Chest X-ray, PA view. Patient: 48 years old, sex M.
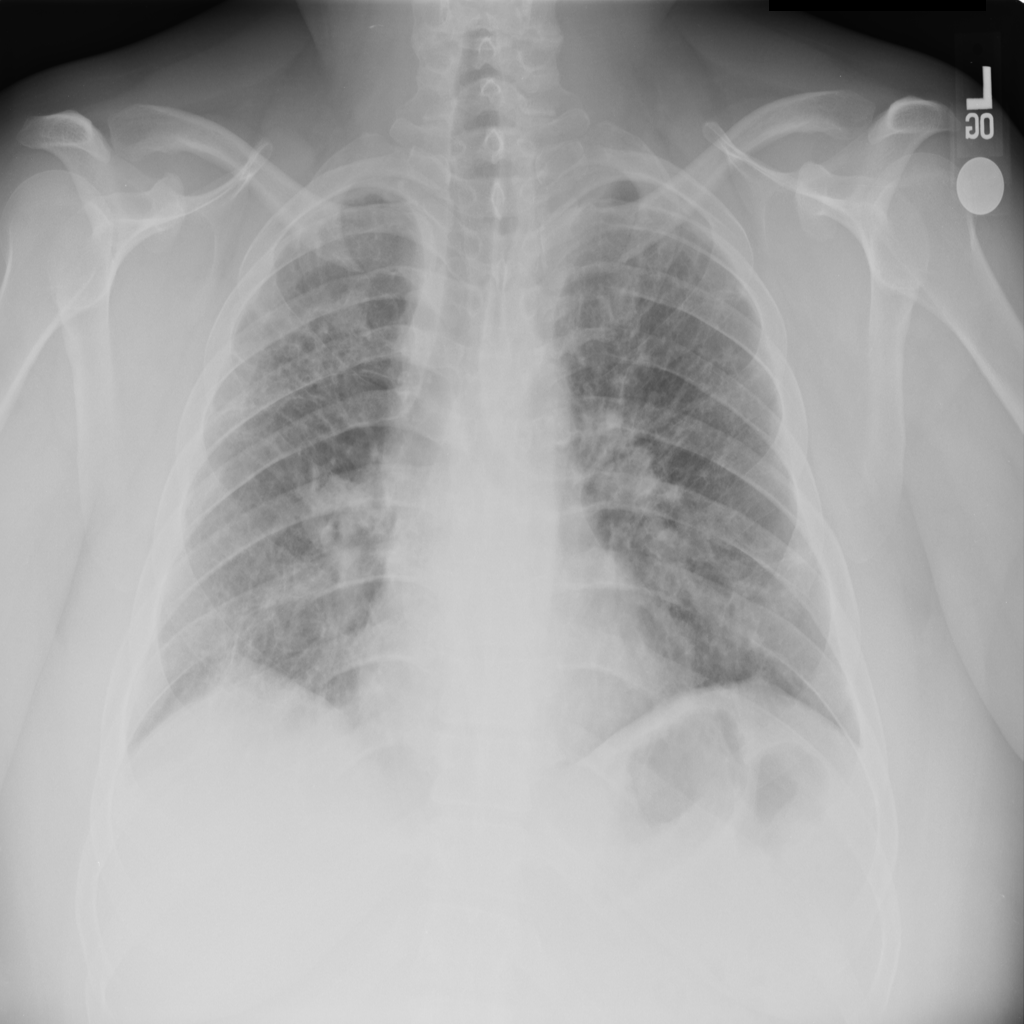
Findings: No Finding